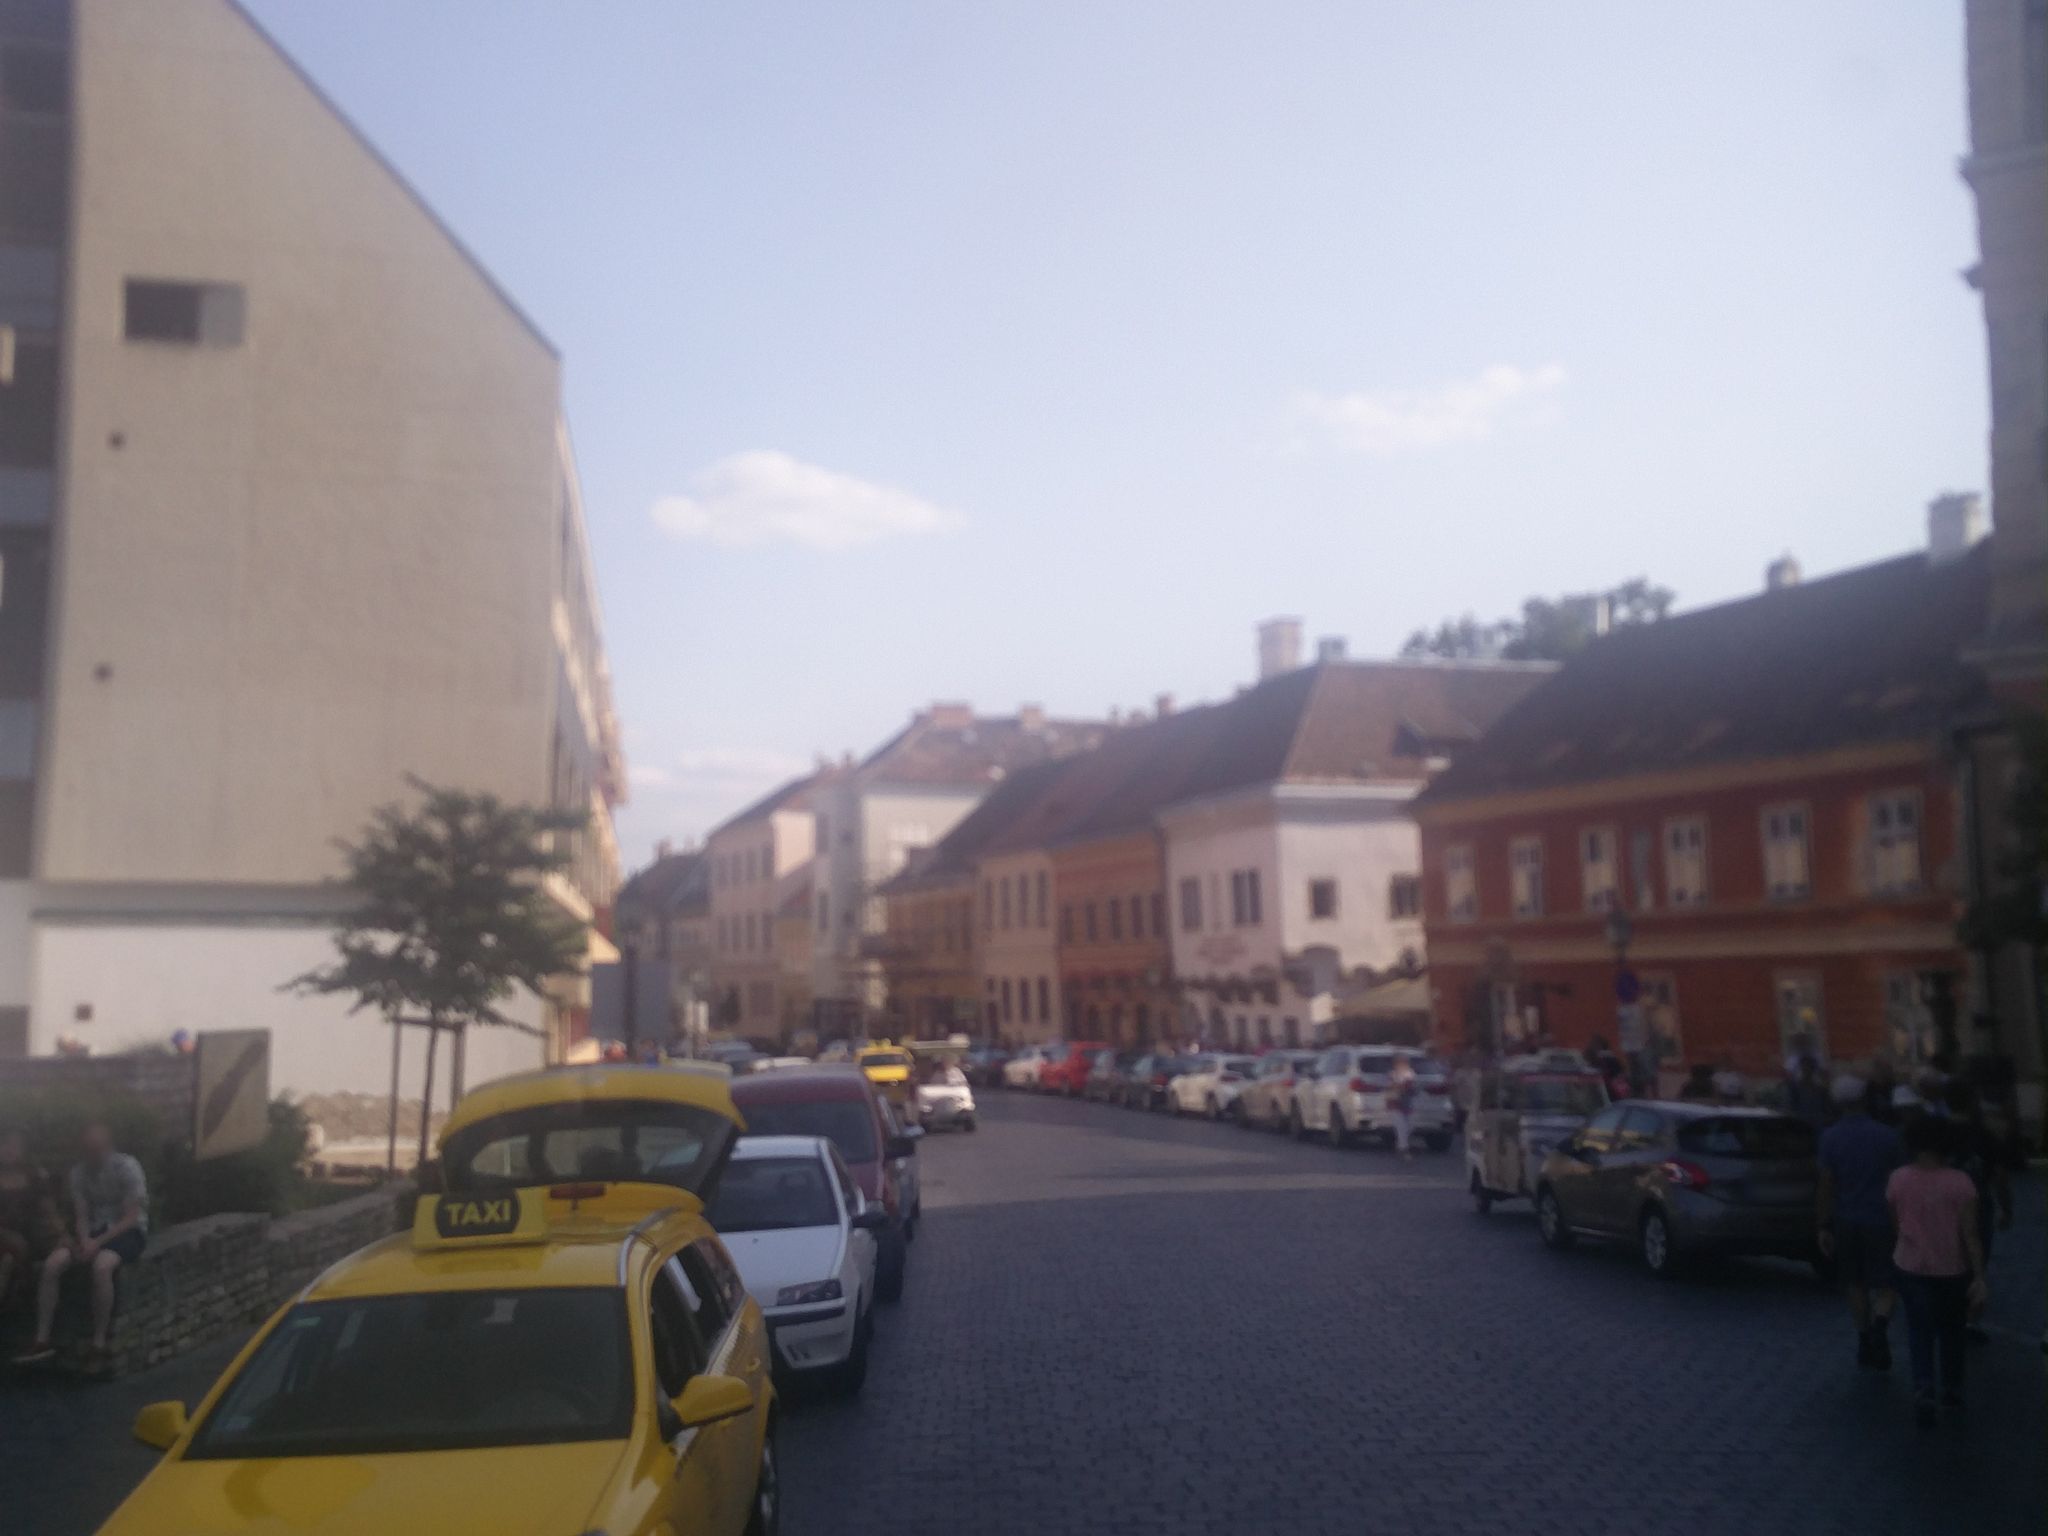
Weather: clear
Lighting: day
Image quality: good
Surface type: walking surface
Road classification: residential
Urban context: urban centre
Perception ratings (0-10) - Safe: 4.88, Lively: 9.22, Beautiful: 8.02, Boring: 0.35, Depressing: 2.02, Wealthy: 7.98